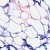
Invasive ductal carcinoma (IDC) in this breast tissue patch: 0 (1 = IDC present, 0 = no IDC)